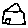
Label: house